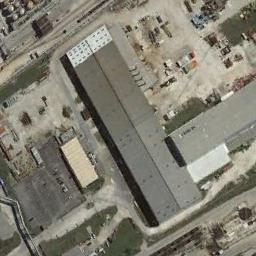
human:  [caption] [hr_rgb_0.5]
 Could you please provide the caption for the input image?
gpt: There are numerous houses of different shapes and sizes in the industrial zone .

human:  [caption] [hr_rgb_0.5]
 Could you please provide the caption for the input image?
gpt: There is a road above the industrial area .

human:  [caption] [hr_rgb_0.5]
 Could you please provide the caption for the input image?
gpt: In an industrial area there are factories and roads, There are open-air items, There are green belts .

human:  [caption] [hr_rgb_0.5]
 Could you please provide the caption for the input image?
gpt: The industrial area has lots of industrial equipment and three workshops .

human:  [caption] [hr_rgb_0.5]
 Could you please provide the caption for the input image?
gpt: There are two black buildings and a yellow building on the industrial area .